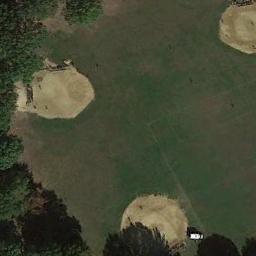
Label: baseball_diamond